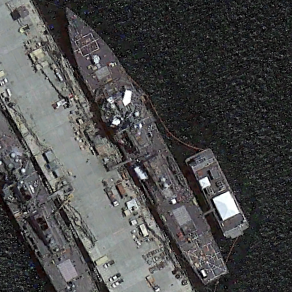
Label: destroyer